Field crop: tomato
Growth stage: 2
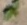
Species: solanum